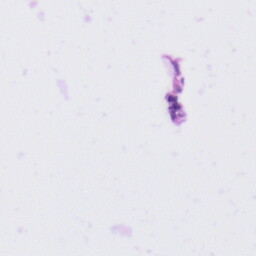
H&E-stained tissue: Tonsil